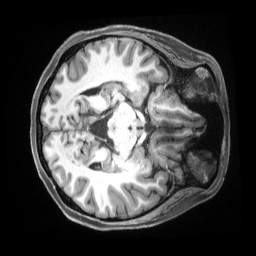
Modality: T1w
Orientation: axial
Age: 29
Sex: female
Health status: ill
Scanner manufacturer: siemens
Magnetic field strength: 3 T
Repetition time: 2.5 s
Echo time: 0.00181 s